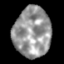
Tissue: skin
Cell type: Epithelial cells
Senescence score: 0.2595
Nuclear area (px): 1812
Mean DAPI intensity: 152.108